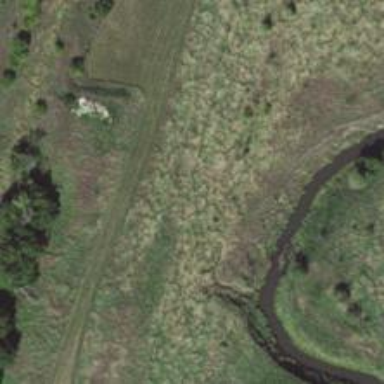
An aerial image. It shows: Abandoned railway.